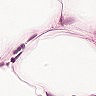
Metastatic tissue present: no